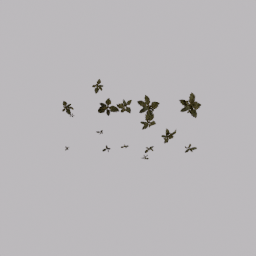
Label: nature